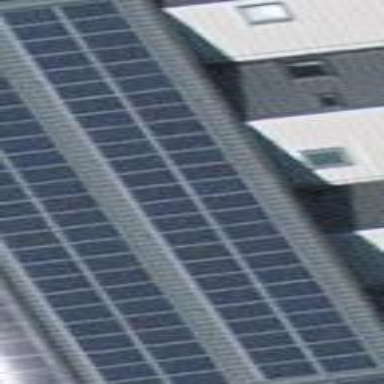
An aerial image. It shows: Solar power generator using photovoltaic panels.